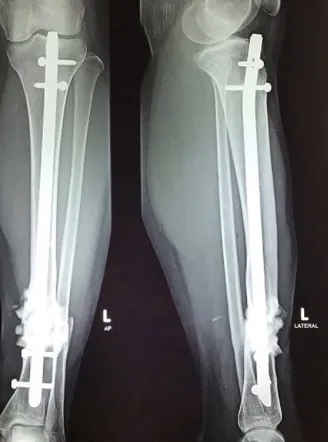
Two months after surgery.
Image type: radiology (x_ray)